Question: I am trying to make a multi-barplot as in the attached image, but the counting on the X-axis must start from 44 up to 127 not from 1 up to 84 as it is now.
Can anyone please indicate how to do that?
'''
set ylabel "Sec. Struct. Probability" offset -1
set yrange [0:1.0]
set xlabel "domain sequence"
set xrange [1:84]
set lmargin 15
set style data histogram
set style histogram cluster gap 1
set border 3
set boxwidth 0.9 absolute
set style fill solid 1.00 border
set xtics out
set xtics nomirror
set x2tics out
set x2tics nomirror
set x2tic scale 0
set ytics out
set ytics nomirror
set ytics font "Times-Roman,12"
set ytics offset 0.6, 0.05
set xtics font "Times-Roman,12"
set xtics offset -0.15,0.4
set xtics scale 3
set x2tics font "Courier,10"
set x2tics offset 0,graph -1.08
set datafile separator " "
set size ratio 0.5
plot "./SS_prediction.forGNUPLOT.dat" using 3:x2ticlabel(1) lc rgb "red" fs transparent solid 0.8 noborder title "Helix", "" using 4 lc rgb "blue" fs transparent solid 0.8 noborder title "Beta", "" using 5 lc rgb "green" fs transparent solid 0.8 noborder title "PPII"
'''

My data file is <URL>
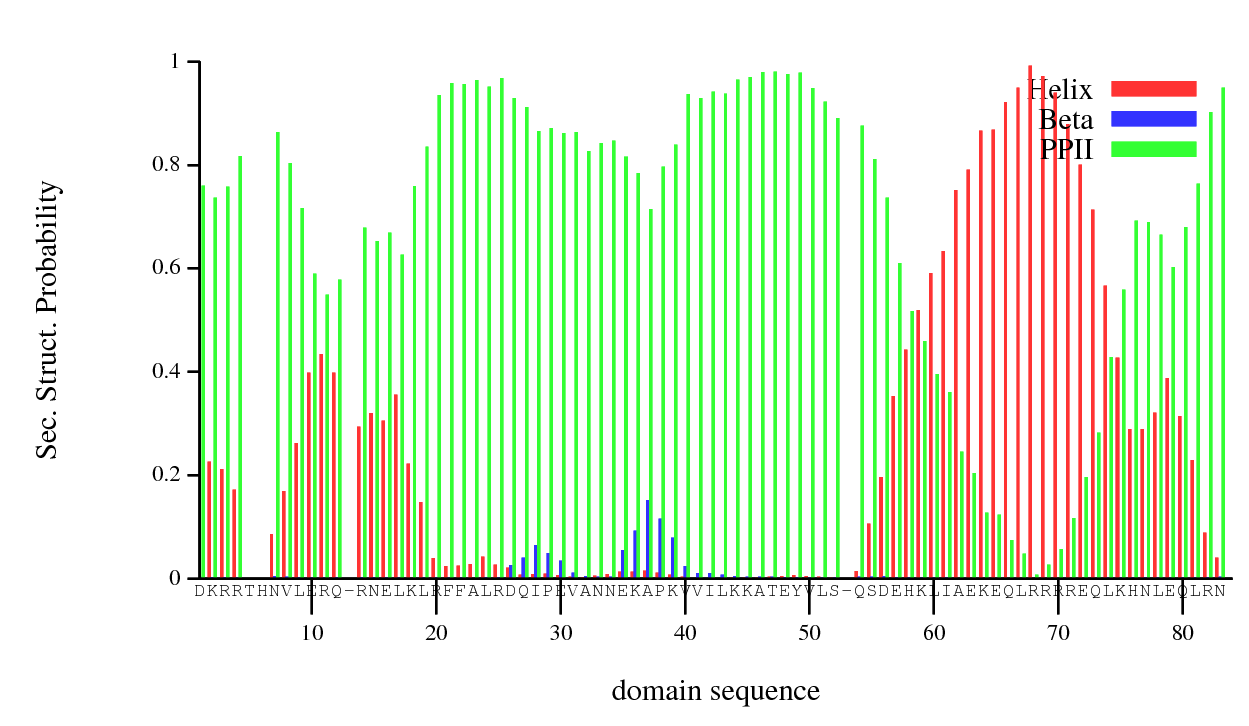
Answer: To start the histogram at x=44 you can use the 'newhistogram' keyword, which allows you to specify a starting value with 'at 44':
'''
set xrange [44:127]
...
plot newhistogram at 44, "./SS_prediction.forGNUPLOT.dat" using 3:x2ticlabel(1) ...
'''